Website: lowes
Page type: customer-info-address
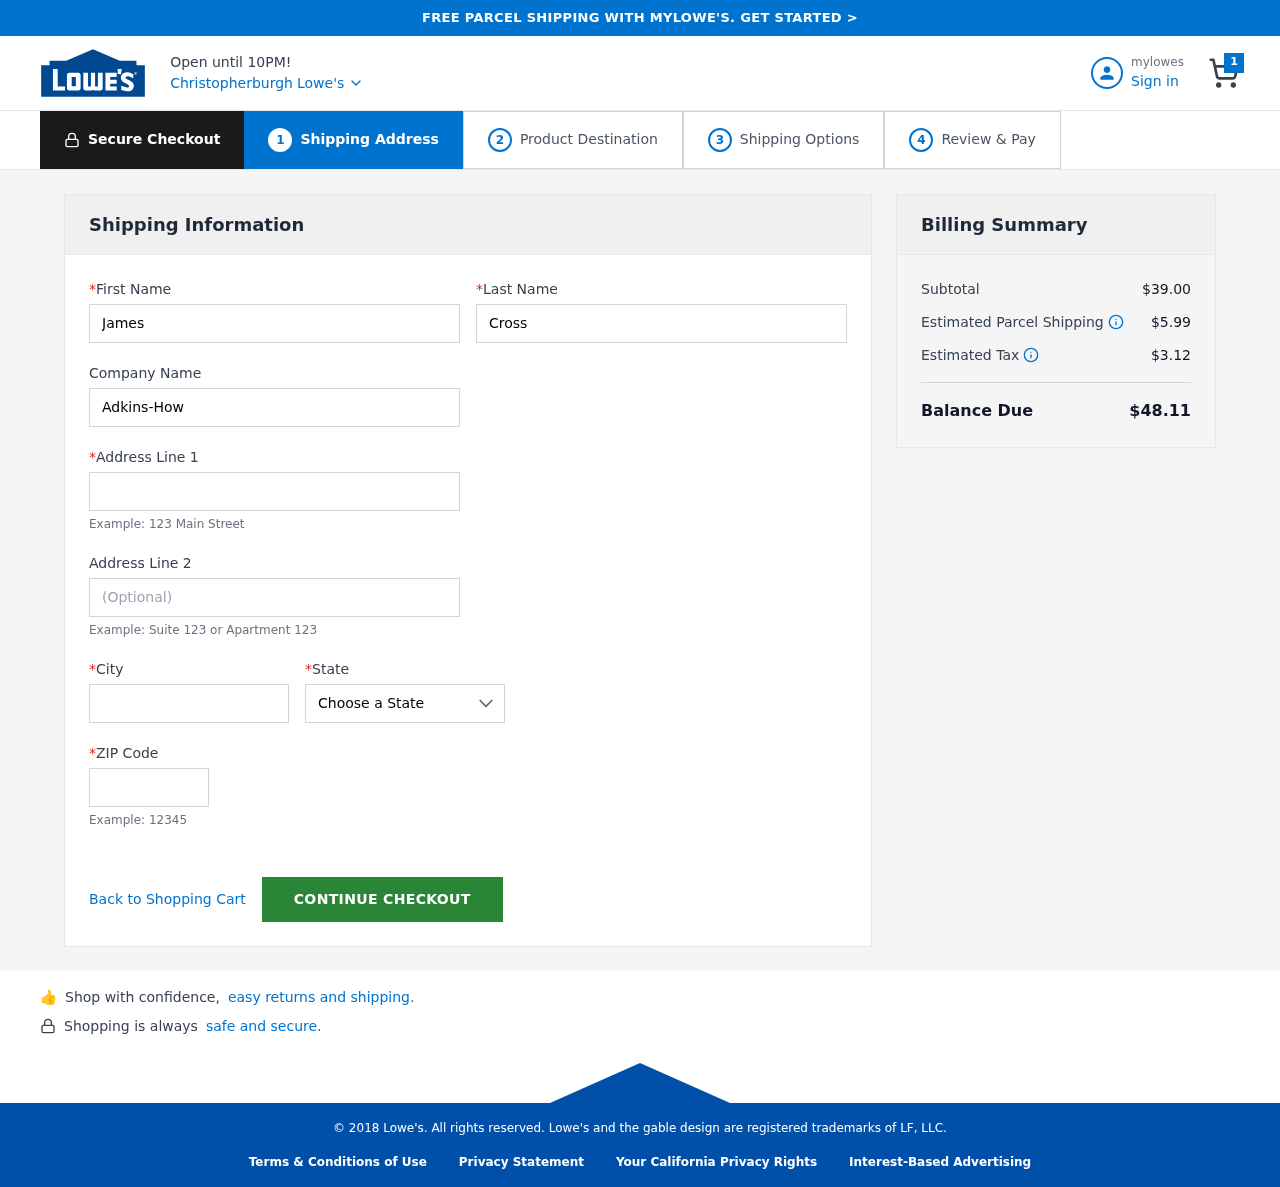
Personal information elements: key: PII_CITY
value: Christopherburgh
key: PII_COMPANY
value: Adkins-Howard
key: PII_FIRSTNAME
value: James
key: PII_LASTNAME
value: Cross
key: PII_POSTCODE
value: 86090
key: PII_STATE
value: Georgia
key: PII_STREET
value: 292 Schwartz Shoal
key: PII_STREET2
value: Apt. 287
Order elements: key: ORDER_NUM_ITEMS
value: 1
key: ORDER_SUBTOTAL
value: $39.00
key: ORDER_SHIPPING_COST
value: $5.99
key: ORDER_TAX
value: $3.12
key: ORDER_TOTAL
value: $48.11